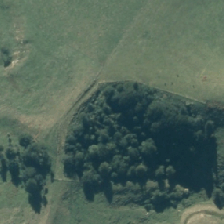
Land cover: manuka_kanuka